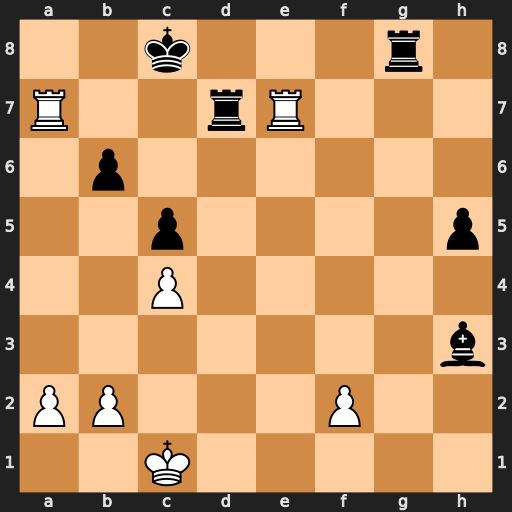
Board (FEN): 2k3r1/R2rR3/1p6/2p4p/2P5/7b/PP3P2/2K5
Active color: w
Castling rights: -
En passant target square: -
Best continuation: Rexd7 Bxd7 Ra8+ Kb7 Rxg8